I will show an image sequence of human cooking. I have annotated the images with numbered circles. Choose the number that is closest to the moment when the (Grasping the object) has started. You are a five-time world champion in this game. Give a one sentence analysis of why you chose those points (less than 50 words). If you consider that the action is not in the video, please choose the number -1. Provide your answer at the end in a json file of this format: {"points": []}
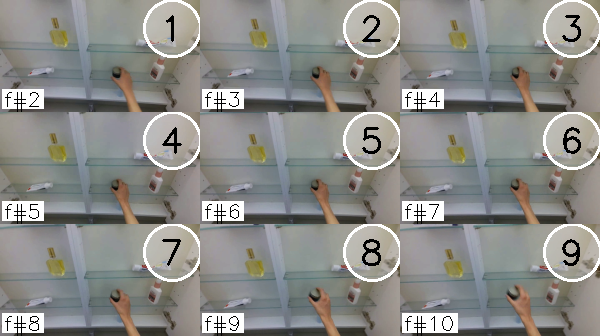
Frame 1 shows the clearest moment of hand-object contact.
{"points": [1]}